Aerial crown-view tile of a tropical tree (Barro Colorado Island, Panama), acquired 20250818:
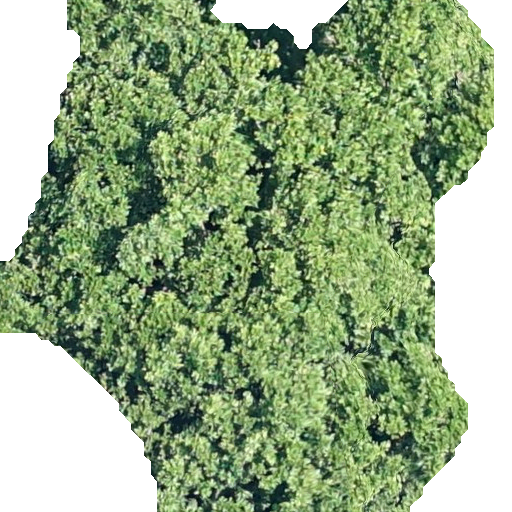
Species: Anacardium excelsum
GBIF accepted scientific name: Anacardium excelsum
Crown area: 310.468 m²